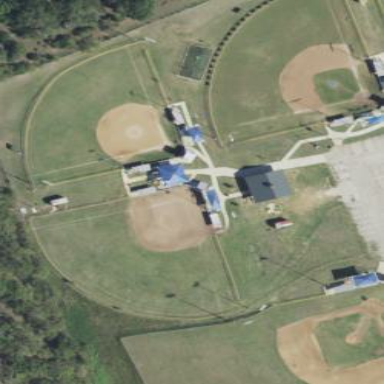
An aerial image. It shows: Softball/baseball pitch for leisure sports activities.